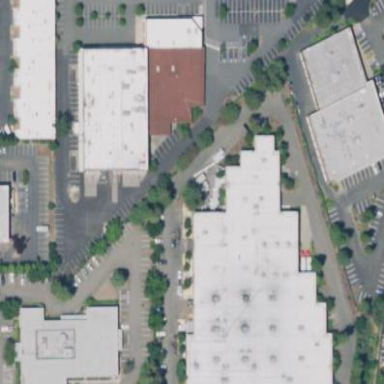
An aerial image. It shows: Retail building next to fitness center.